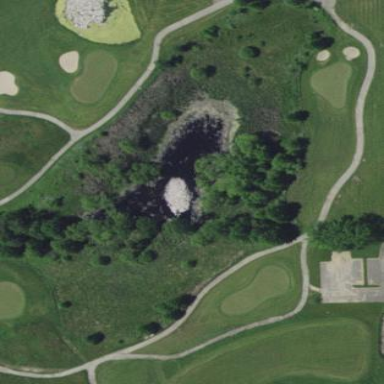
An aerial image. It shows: Water hazard on golf course. The hazard is natural water feature.